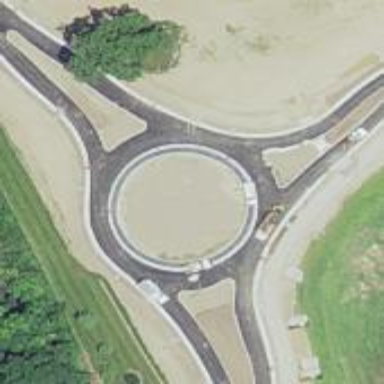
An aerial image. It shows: Tertiary road that leads to roundabout.